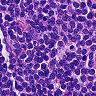
Metastatic tissue present: no